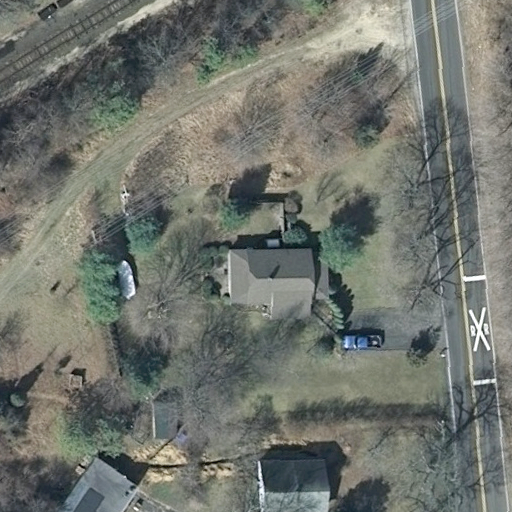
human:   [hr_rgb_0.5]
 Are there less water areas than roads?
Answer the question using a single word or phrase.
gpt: yes

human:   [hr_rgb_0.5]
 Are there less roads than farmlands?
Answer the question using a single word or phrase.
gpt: no

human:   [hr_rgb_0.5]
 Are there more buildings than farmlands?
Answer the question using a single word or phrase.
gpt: yes

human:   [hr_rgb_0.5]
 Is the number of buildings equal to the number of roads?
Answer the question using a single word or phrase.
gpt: no

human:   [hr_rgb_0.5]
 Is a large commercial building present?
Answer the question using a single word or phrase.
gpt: no

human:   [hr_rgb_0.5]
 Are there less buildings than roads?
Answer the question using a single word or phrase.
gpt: no

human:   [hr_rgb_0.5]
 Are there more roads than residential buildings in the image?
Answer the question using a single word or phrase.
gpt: no

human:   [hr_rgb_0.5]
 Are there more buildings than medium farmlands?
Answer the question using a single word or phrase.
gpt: yes

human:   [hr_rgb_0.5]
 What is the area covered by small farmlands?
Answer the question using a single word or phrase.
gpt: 0m2

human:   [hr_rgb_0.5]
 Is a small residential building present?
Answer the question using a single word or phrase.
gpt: yes

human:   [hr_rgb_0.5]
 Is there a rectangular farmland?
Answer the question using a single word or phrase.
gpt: no

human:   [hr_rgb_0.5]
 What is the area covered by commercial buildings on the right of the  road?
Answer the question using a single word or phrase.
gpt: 0m2

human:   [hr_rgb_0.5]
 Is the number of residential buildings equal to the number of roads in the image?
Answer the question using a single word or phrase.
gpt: no

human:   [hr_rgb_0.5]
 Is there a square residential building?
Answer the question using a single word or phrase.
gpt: no

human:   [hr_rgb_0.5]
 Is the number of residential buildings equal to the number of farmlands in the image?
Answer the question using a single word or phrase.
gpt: no

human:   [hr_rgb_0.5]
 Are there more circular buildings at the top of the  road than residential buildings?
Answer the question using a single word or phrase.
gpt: no

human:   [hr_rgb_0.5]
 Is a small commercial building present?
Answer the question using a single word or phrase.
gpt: no

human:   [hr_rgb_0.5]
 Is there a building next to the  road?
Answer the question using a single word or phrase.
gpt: yes

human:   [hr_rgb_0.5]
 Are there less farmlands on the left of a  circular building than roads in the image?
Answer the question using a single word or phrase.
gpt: yes

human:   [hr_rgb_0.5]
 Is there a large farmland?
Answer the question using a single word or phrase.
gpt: yes

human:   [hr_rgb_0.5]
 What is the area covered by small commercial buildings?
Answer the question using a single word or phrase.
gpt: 0m2

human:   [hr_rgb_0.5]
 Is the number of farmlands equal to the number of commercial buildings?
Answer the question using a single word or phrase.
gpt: no

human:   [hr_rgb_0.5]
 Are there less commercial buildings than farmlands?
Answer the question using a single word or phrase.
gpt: yes

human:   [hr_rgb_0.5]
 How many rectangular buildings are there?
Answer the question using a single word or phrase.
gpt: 3

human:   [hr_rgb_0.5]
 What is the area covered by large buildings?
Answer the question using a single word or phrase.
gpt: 0m2

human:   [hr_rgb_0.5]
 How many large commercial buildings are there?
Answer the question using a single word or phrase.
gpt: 0

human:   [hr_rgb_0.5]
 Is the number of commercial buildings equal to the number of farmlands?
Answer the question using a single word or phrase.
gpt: no

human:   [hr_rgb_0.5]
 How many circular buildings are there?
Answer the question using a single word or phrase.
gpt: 0

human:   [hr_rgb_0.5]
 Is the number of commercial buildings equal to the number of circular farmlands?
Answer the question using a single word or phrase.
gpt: yes

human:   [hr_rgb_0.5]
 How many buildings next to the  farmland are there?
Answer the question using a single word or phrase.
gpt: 4

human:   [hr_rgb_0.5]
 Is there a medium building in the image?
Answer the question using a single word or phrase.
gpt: yes

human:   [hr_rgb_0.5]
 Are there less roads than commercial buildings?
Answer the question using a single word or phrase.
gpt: no

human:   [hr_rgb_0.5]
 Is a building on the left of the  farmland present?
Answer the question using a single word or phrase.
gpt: yes

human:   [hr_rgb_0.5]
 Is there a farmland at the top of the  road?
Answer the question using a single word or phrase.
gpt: no

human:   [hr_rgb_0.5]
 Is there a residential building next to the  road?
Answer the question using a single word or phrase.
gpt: yes

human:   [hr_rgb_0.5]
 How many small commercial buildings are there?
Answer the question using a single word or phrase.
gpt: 0